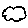
Label: cloud